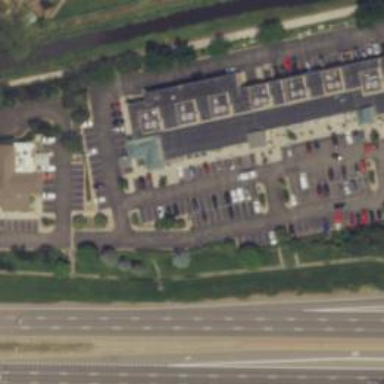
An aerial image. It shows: Clinic.